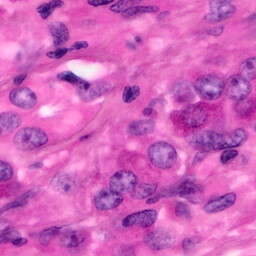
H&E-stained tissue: Pancreatic